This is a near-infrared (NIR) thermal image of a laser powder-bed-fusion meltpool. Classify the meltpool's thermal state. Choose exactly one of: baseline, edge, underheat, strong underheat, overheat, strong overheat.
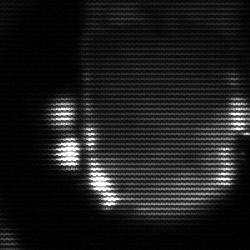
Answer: baseline